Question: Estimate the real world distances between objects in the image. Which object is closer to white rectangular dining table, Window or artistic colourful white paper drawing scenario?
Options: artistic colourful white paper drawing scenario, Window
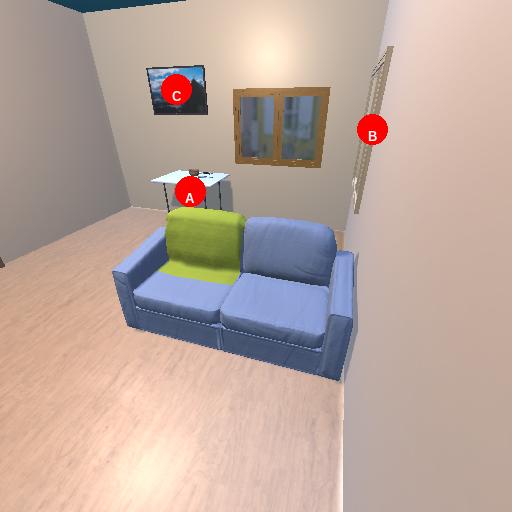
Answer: artistic colourful white paper drawing scenario